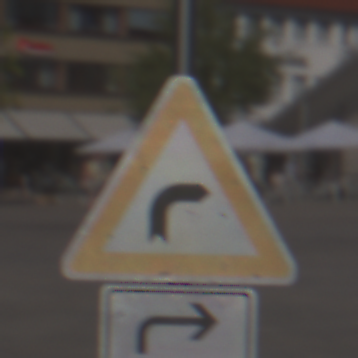
Verkehrszeichen: KurveRechts
Zusatzzeichen unten: RichtungsangabeDurchPfeile5
Umgebung: Outdoor, Urban
Tageszeit: MorningAfternoon
Wetter: Clear
Licht: Natural
Jahreszeit: NotSpecified
Kontrast: HighContrast